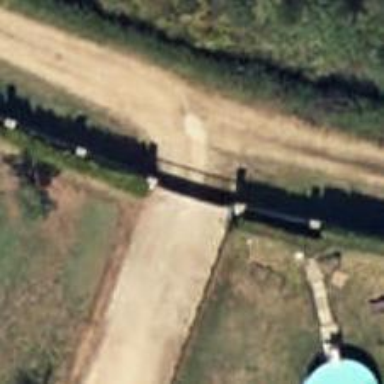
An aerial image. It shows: Gate.